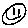
Label: smiley face